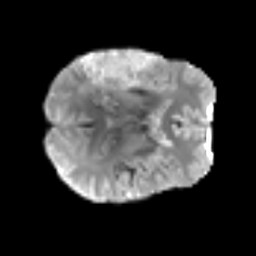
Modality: T2w
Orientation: axial
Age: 66
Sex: male
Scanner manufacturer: siemens
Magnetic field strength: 3 T
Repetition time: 5.6 s
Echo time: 0.082 s